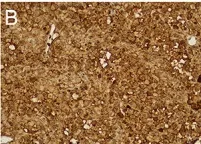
Pathological examination of biopsies collected from the choroid during surgery. Immunohistochemical staining showed that the tissue was positive for antibodies against S-100.
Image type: pathology (immunostaining)